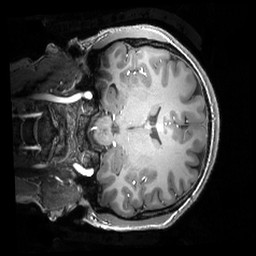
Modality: T1w
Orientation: coronal
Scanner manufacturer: philips
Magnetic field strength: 7 T
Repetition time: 0.008 s
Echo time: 0.001974 s